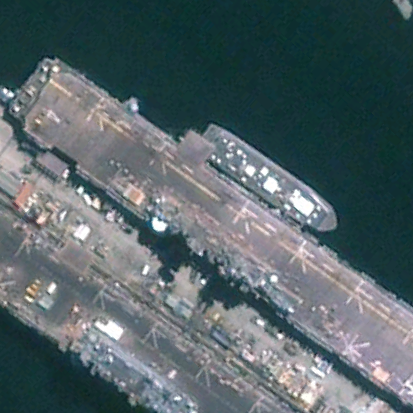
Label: assault